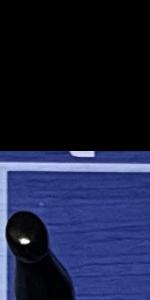
Label: Empty